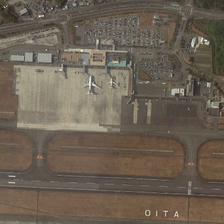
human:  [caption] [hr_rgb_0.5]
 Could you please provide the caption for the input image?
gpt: two planes are in an airport near a large parking lot .

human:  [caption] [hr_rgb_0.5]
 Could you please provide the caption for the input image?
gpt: two planes are in an airport near a large parking lot .

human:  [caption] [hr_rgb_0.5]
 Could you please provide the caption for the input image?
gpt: two planes are in an airport near a large parking lot .

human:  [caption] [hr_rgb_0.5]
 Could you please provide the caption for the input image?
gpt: two planes are in an airport near a large parking lot .

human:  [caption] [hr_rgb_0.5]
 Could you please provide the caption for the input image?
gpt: two planes are in an airport near a large parking lot .